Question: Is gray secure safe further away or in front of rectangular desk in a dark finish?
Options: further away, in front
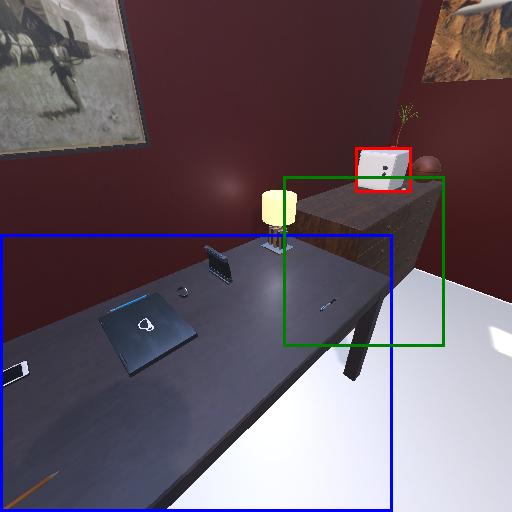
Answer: further away